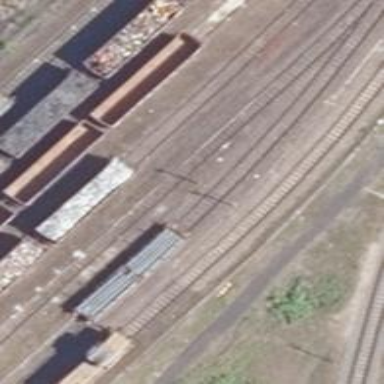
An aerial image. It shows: Rail spur service.